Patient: sex M, age 57
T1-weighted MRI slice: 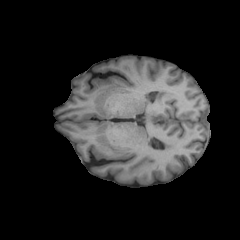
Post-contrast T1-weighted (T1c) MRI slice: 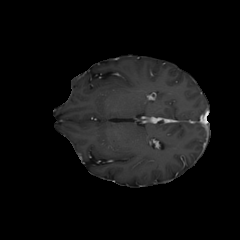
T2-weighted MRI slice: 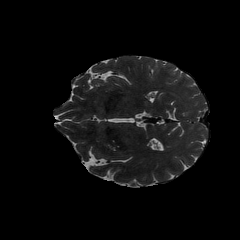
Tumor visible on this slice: no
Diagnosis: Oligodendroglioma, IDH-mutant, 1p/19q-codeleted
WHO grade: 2